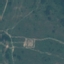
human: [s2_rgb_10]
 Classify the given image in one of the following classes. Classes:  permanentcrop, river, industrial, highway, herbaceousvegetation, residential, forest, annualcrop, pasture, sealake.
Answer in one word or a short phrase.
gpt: Pasture